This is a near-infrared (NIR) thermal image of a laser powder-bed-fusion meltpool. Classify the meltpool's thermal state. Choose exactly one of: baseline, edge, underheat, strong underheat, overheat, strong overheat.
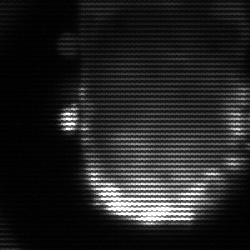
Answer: baseline